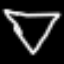
Label: diamond